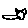
Label: cat